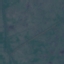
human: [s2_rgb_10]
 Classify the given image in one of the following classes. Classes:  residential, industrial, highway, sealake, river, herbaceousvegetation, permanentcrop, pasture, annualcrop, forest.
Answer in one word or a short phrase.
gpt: HerbaceousVegetation